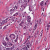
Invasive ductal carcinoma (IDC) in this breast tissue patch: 1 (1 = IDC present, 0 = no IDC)